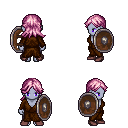
a pixel art fantasy rpg character, female body template, dark elf, purple skin, brown robe, metal pants, pink loose hair, bracelets, maroon shoes, shield, four views (front, back, left, right), 2x2 character sprite sheet, small pixel art, hard edges, no anti-aliasing